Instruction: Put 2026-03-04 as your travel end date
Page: home
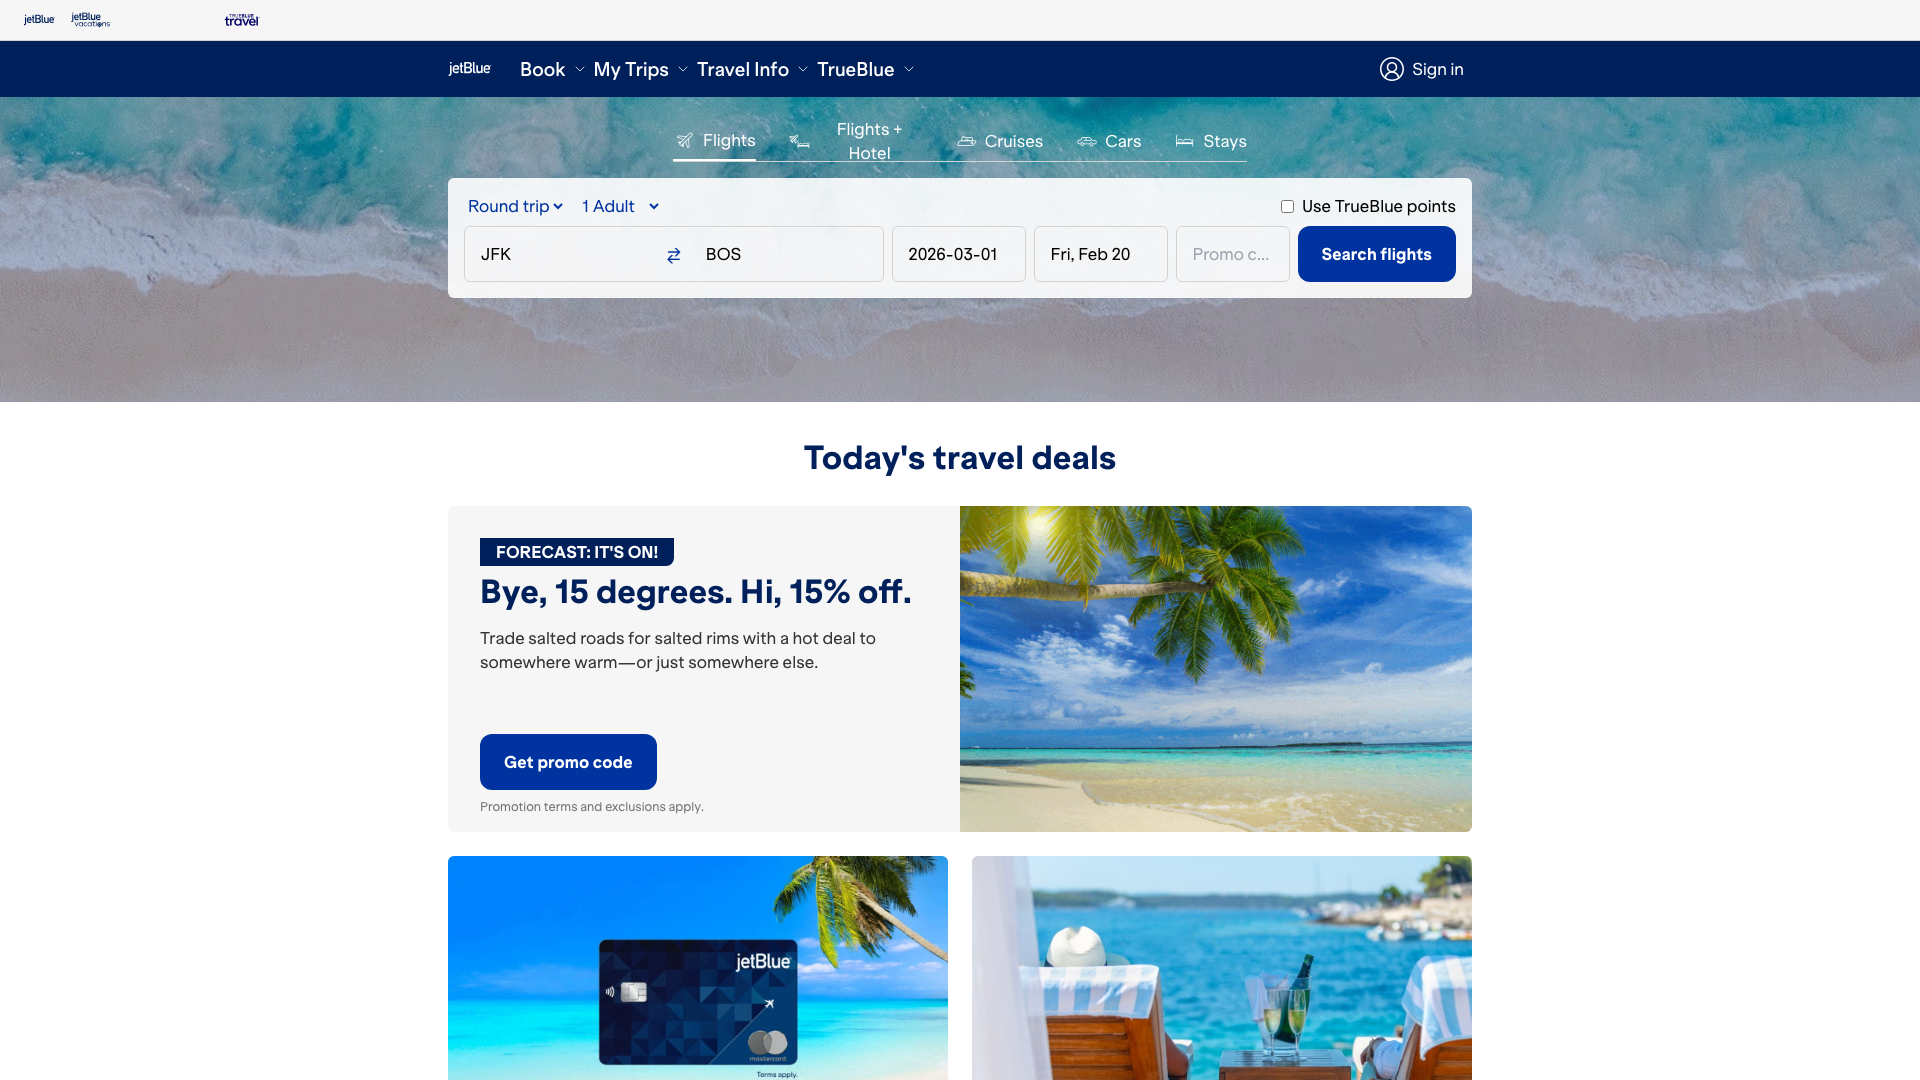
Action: type